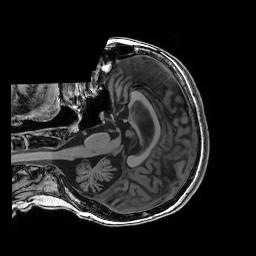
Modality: T1w
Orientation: axial
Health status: healthy
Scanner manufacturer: philips
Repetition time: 0.007521 s
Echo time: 0.00352 s